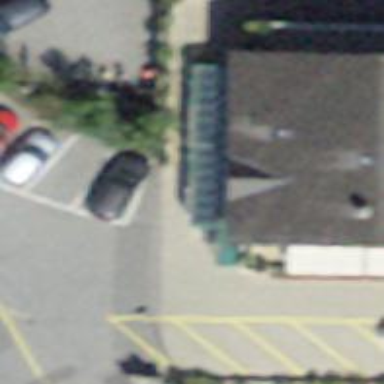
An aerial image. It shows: Hardware shop.